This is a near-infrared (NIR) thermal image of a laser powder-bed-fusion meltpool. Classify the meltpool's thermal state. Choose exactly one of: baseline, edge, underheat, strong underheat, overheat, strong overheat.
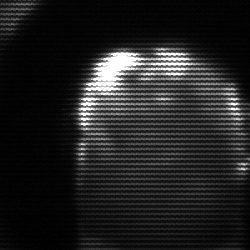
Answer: baseline